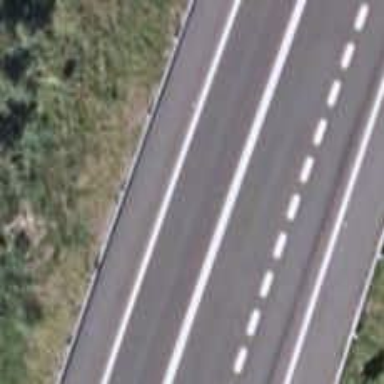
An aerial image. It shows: This is trunk highway with motorroad.